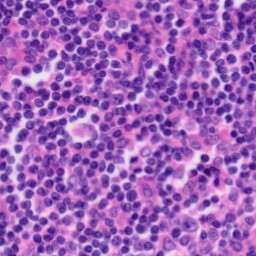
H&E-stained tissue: Tonsil